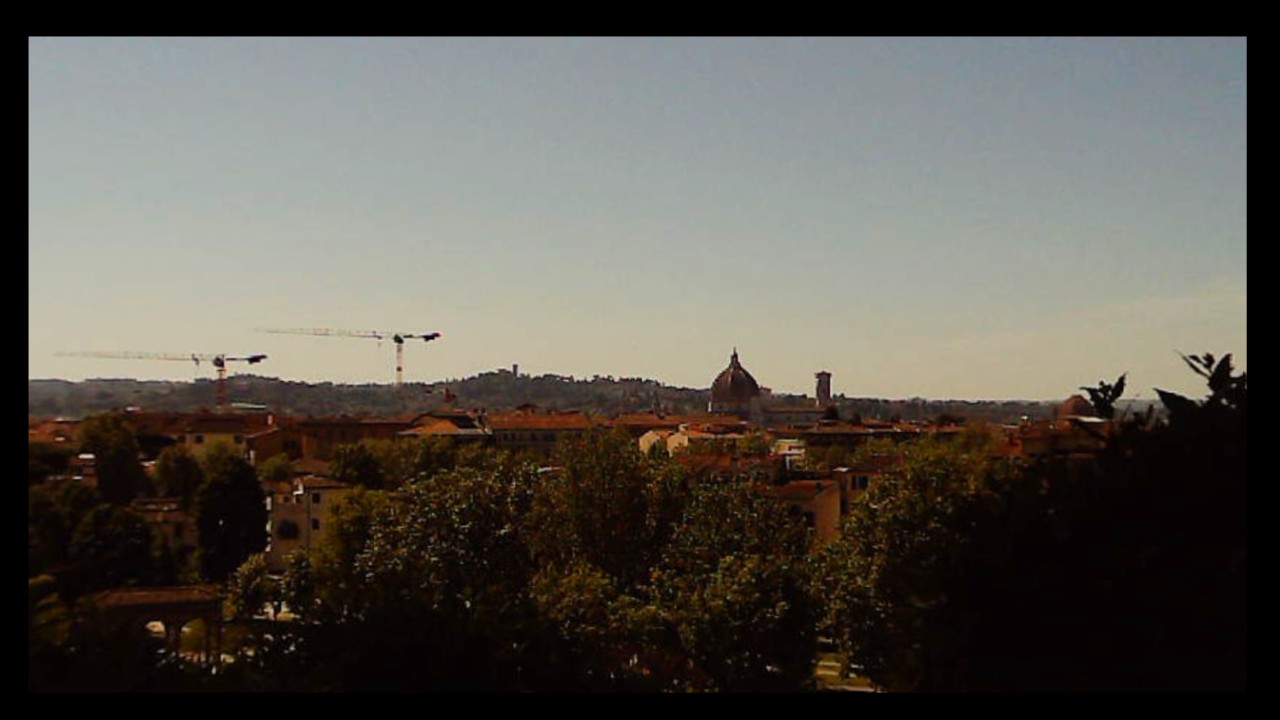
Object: Betafpv air75